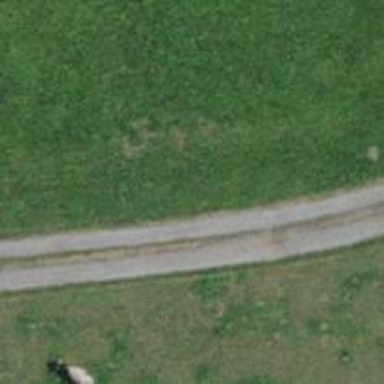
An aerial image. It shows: Footway with earth surface.